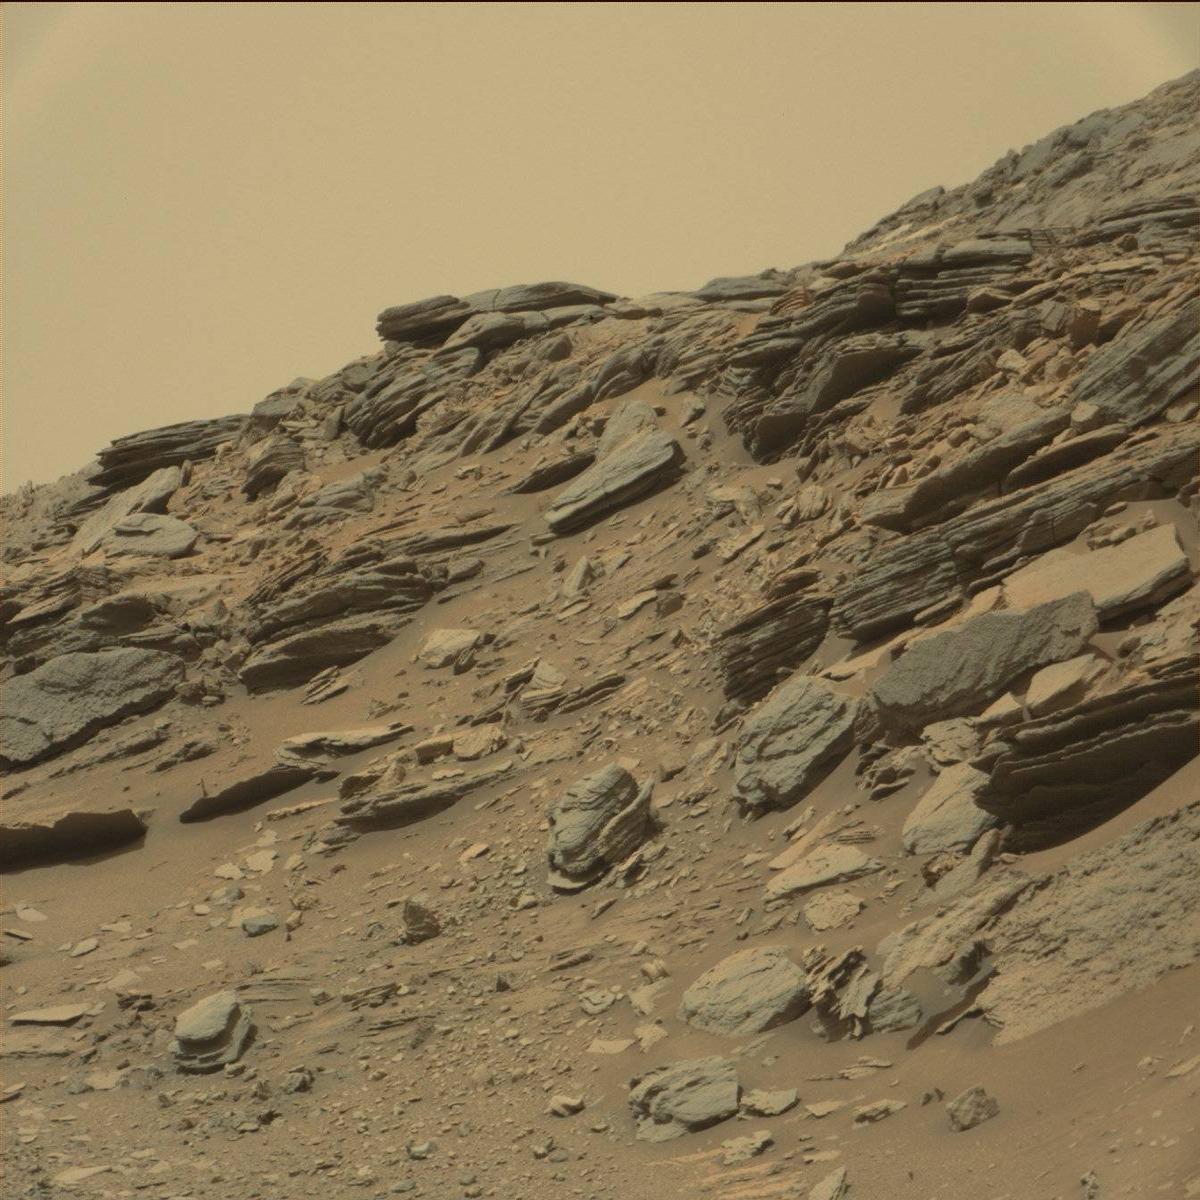
Terrain classes present: Bedrock, Rock, Sand / Soil, Sky